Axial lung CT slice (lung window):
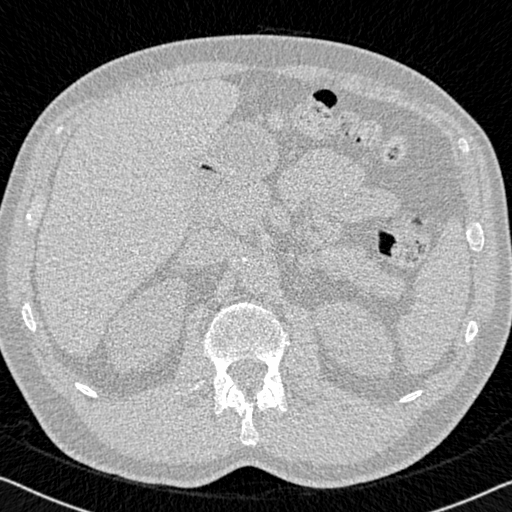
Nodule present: no